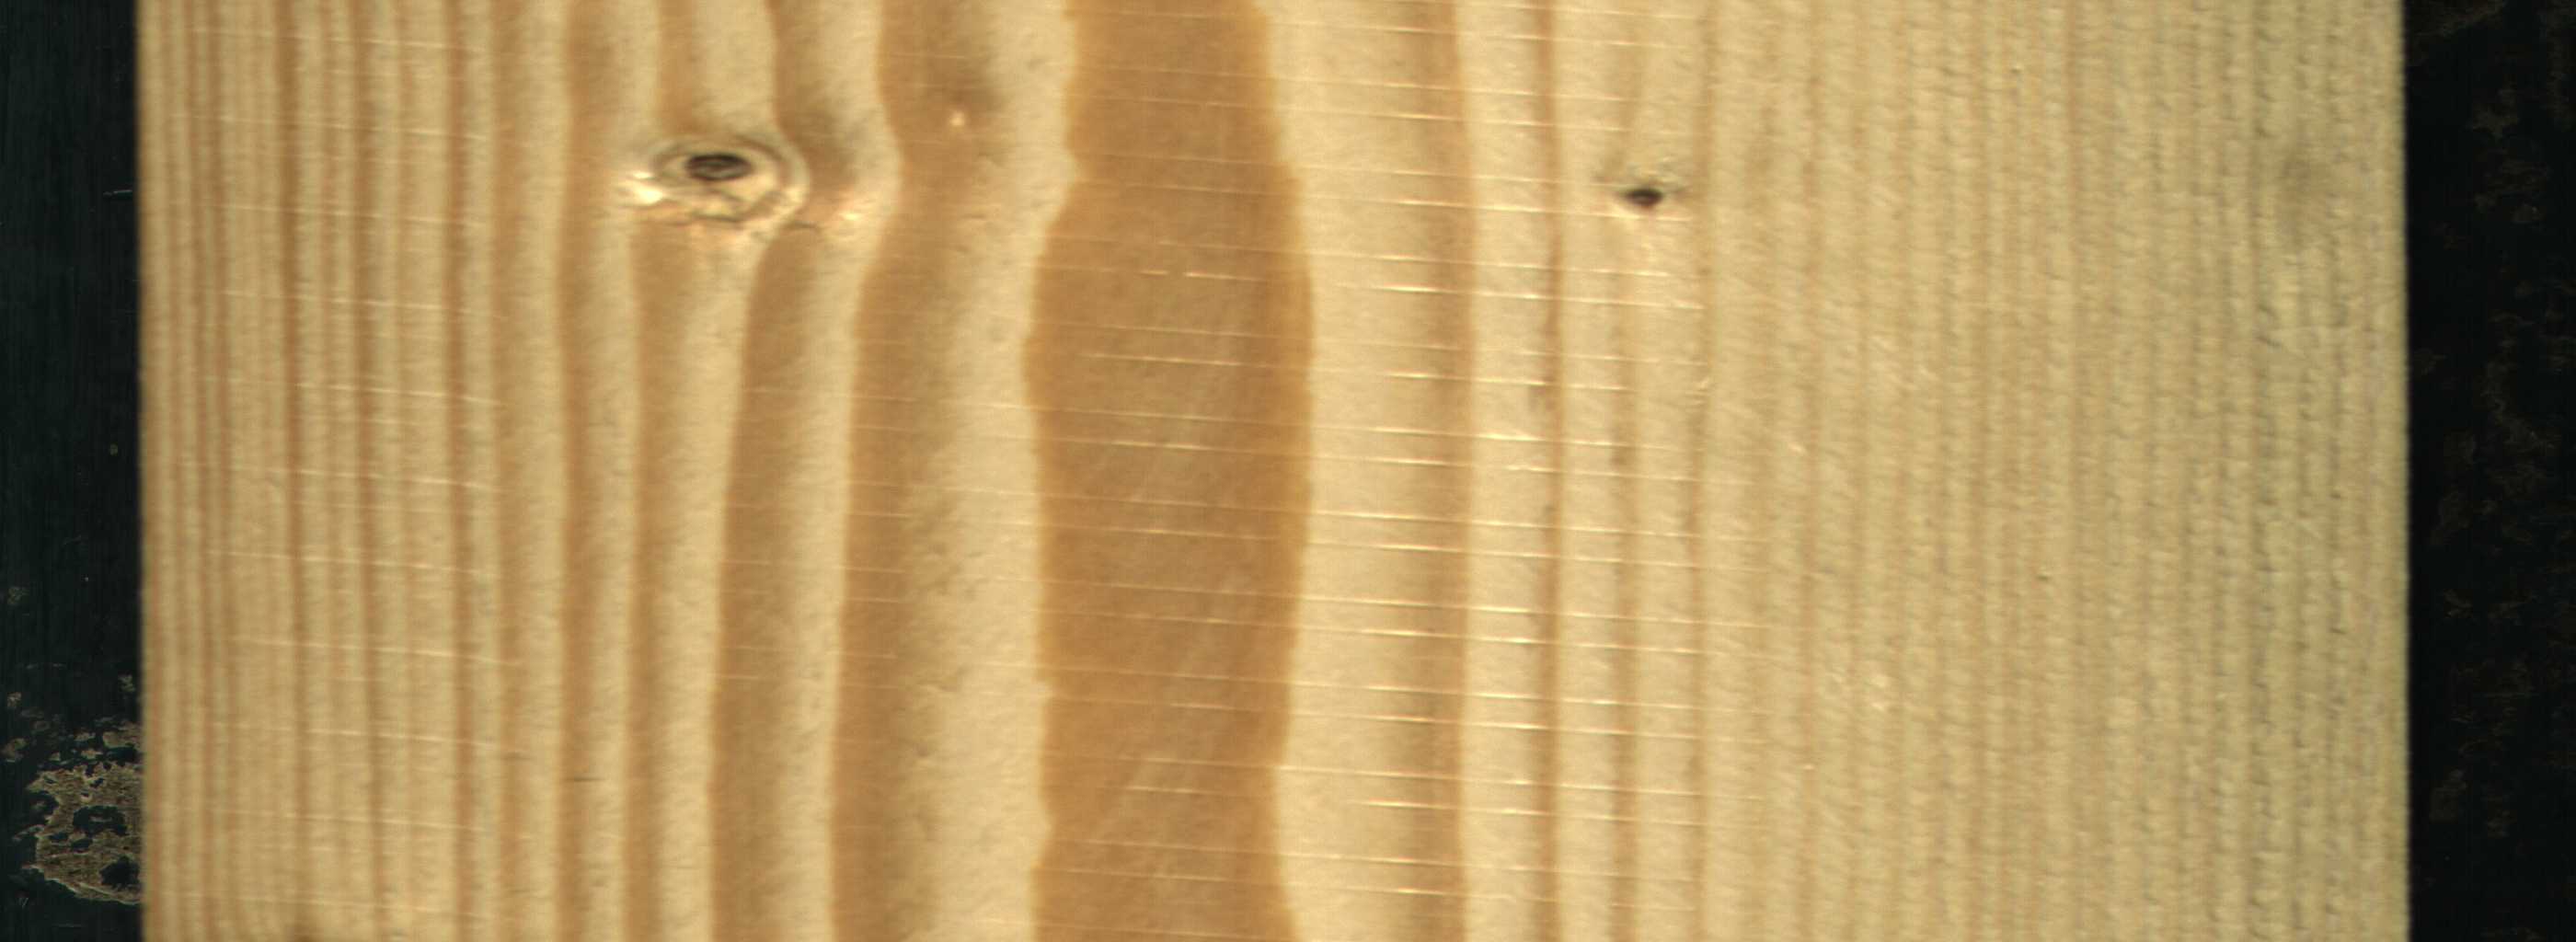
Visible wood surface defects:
Quartzity
Dead_Knot
Dead_Knot